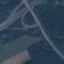
Land use / land cover class: Highway